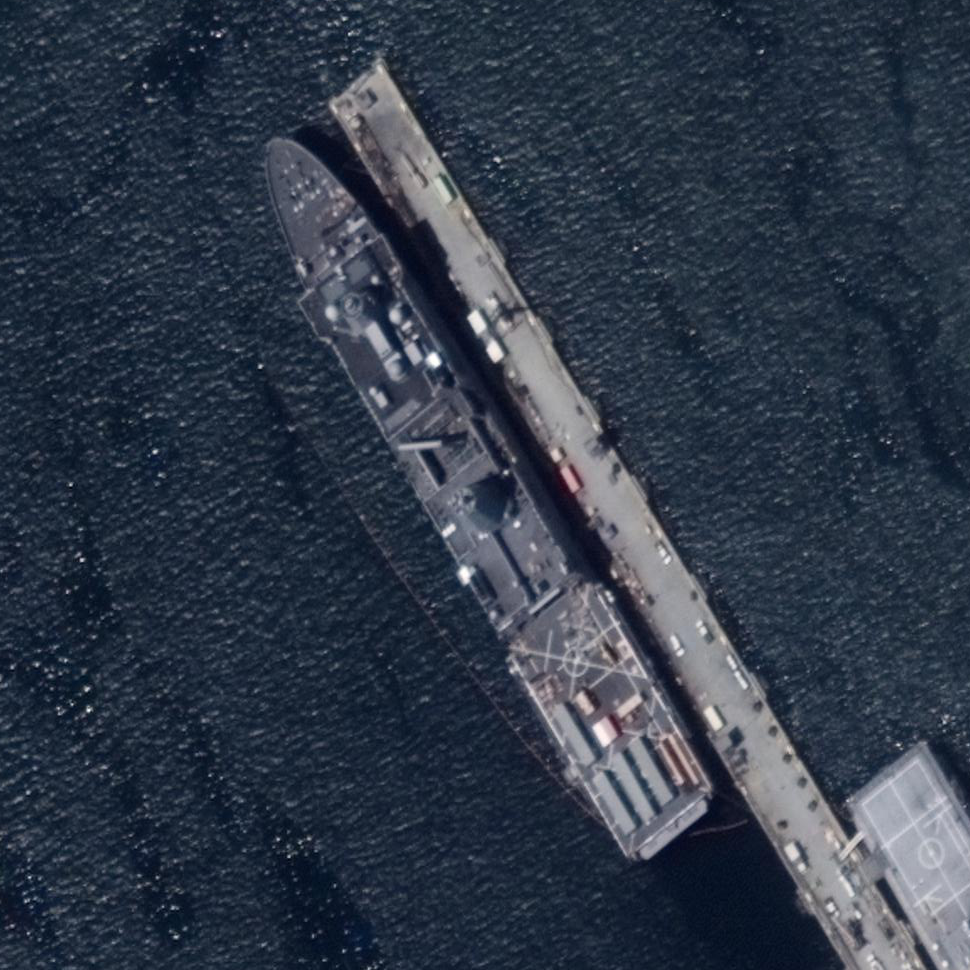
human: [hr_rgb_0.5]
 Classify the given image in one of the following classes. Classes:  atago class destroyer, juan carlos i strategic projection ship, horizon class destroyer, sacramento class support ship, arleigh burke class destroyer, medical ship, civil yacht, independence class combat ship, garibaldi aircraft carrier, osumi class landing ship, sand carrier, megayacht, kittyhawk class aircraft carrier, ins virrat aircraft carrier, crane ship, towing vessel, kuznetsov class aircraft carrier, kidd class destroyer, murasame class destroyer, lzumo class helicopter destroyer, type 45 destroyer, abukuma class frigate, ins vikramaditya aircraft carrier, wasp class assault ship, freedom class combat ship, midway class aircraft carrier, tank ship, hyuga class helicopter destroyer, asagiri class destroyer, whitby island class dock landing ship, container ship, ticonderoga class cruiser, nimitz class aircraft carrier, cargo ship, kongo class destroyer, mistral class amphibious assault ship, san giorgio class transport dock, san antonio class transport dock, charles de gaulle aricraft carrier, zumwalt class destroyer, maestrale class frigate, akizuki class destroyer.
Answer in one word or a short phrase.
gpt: San Antonio class transport dock